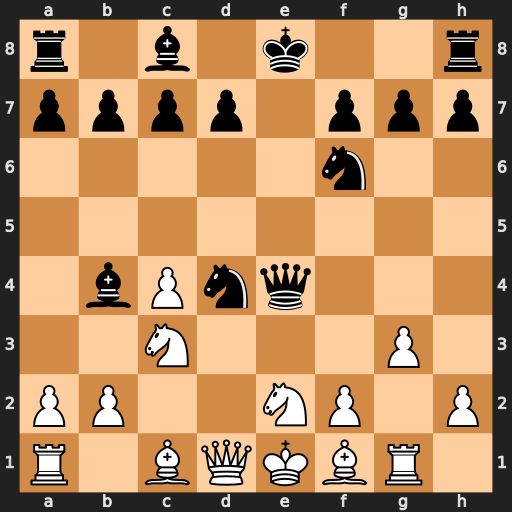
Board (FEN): r1b1k2r/pppp1ppp/5n2/8/1bPnq3/2N3P1/PP2NP1P/R1BQKBR1
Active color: w
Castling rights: Qkq
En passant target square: -
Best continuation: Qxd4 Qxd4 Nxd4